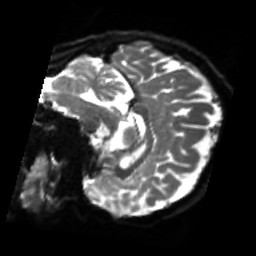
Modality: sbref
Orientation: sagittal
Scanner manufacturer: siemens
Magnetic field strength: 3 T
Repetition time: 4 s
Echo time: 0.0594 s